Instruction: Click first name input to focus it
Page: traveler
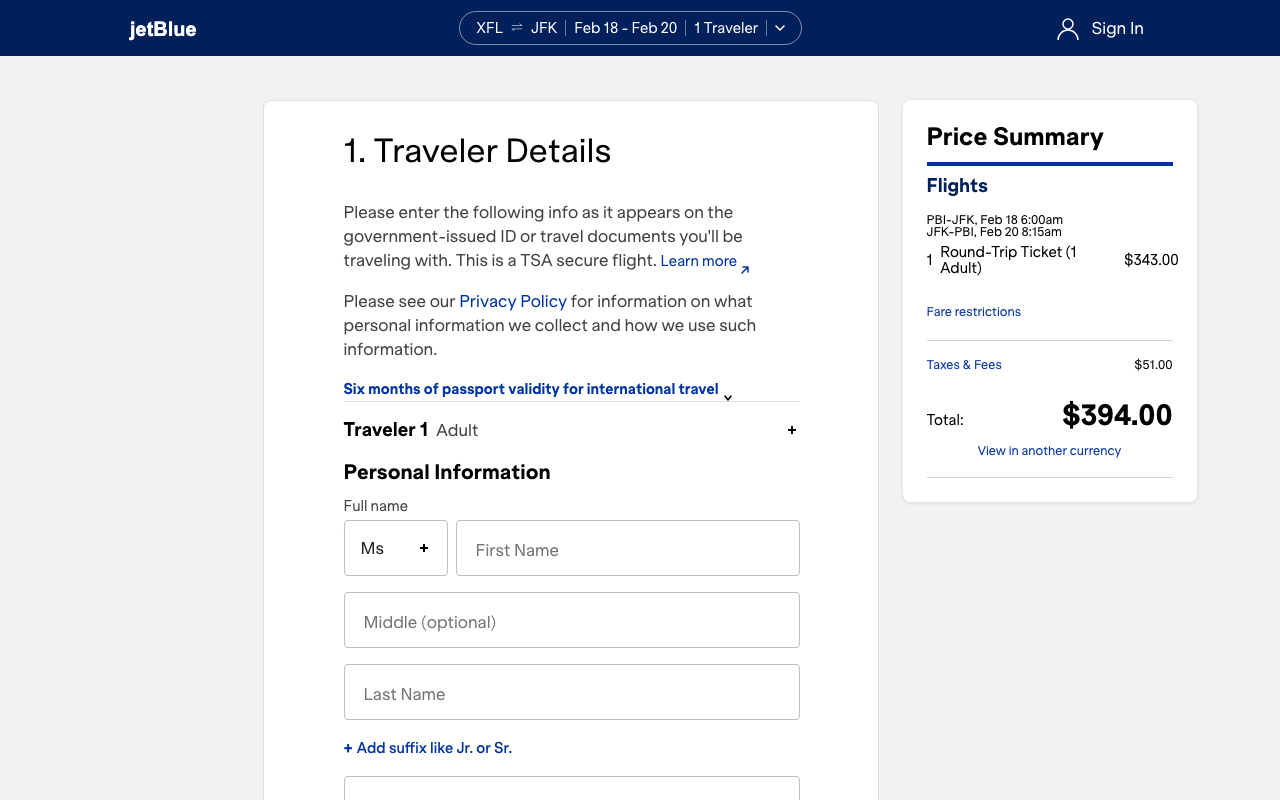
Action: click